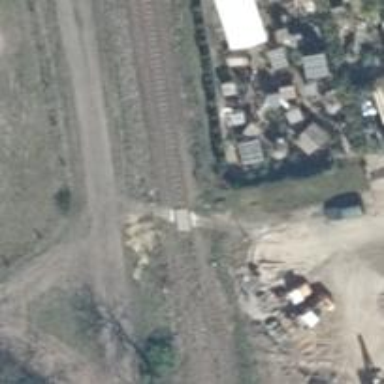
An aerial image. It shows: Railway crossing.